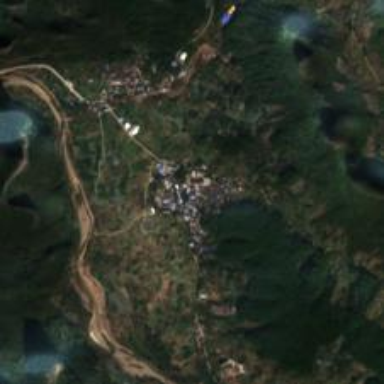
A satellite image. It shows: Ethnic township within town.